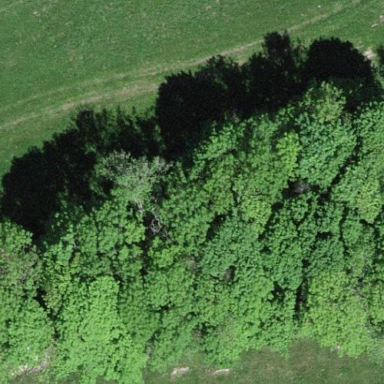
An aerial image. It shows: Forest area with mix of leaf types and cycles.